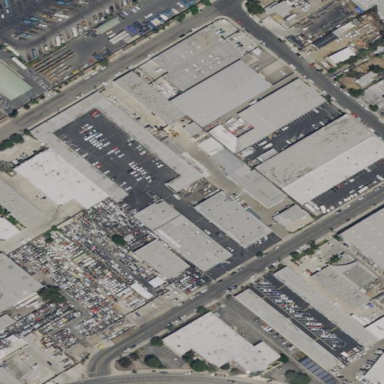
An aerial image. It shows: Industrial area.